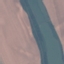
Land use / land cover class: River